Interaction volume radius: 10 \u00c5
Interaction volume height: 20 \u00c5
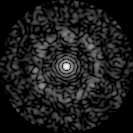
Disorder parameter: 0.7853